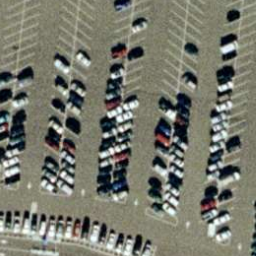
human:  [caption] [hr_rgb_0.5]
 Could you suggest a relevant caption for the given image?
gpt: Lots of cars parked neatly in the parking lot .

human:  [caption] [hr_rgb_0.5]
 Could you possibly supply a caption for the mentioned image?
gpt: Many cars parked neatly with many empty parking spaces in the parking lot .

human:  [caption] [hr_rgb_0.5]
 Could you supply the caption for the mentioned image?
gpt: It is a parking lot with many cars parked neatly and many parking spots are free .

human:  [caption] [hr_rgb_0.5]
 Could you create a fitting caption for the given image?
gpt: Lots of cars parked in lines in the parking lot .

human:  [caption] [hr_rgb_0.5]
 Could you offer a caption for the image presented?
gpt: Many cars parked in lines with many free parking spots in the parking lot .